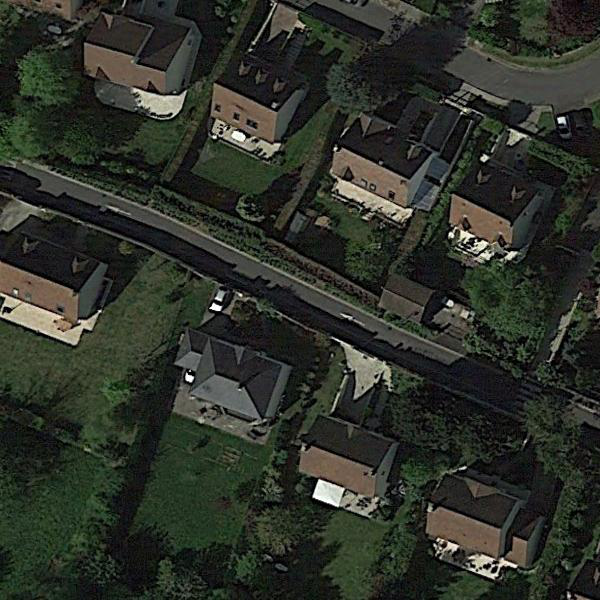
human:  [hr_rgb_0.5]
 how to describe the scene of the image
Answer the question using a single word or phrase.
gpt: medium residential